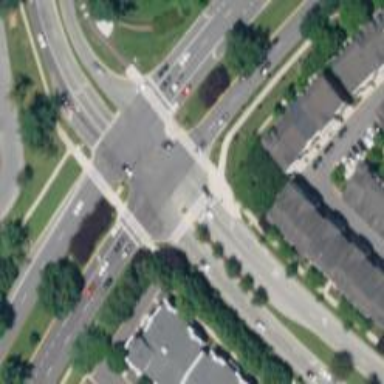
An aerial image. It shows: Crossing on the road.